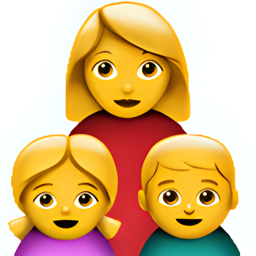
Name: family woman girl boy
Emoji: 👩‍👩‍👧‍👦
Group: People & Body
Sub-group: family